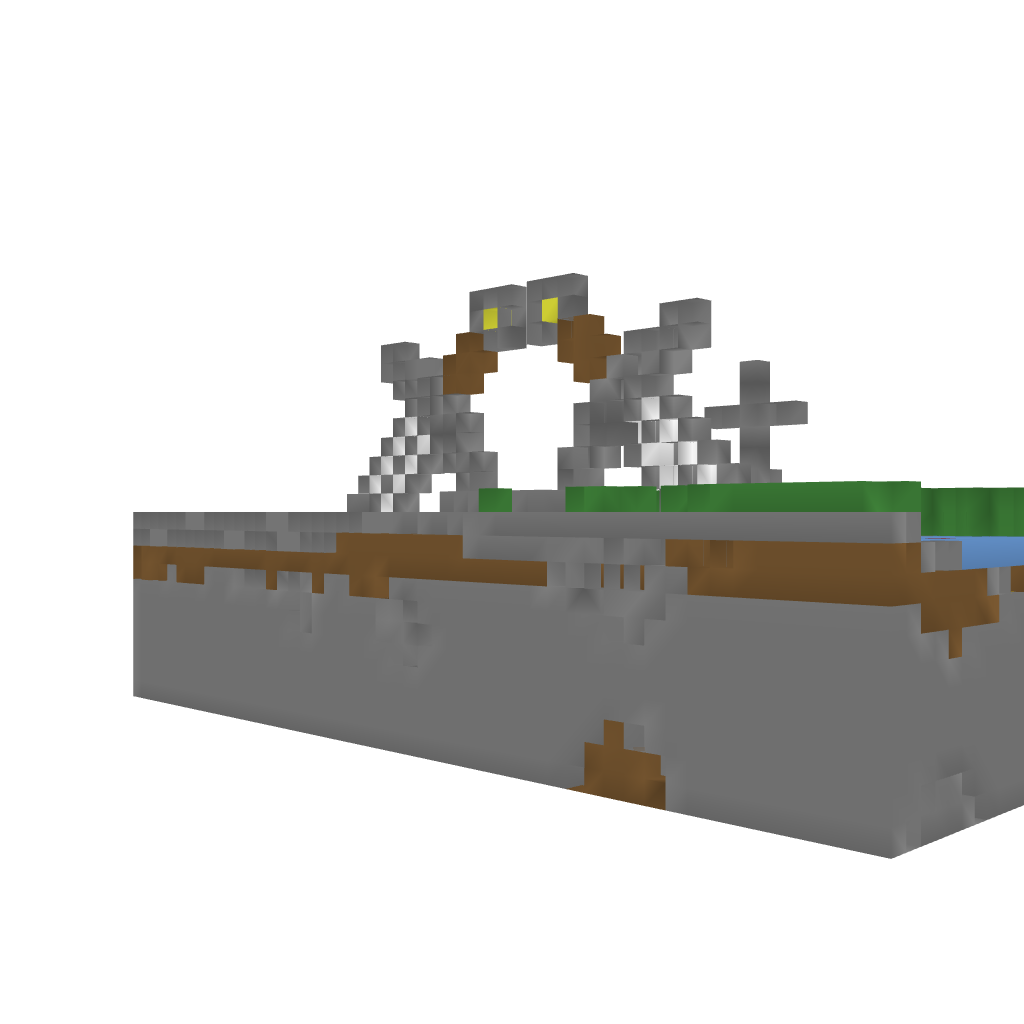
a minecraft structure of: Swords Pixelart 80% earth below art